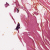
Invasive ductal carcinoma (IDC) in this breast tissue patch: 0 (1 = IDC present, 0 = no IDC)